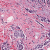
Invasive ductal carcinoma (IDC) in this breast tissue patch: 1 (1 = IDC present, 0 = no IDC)